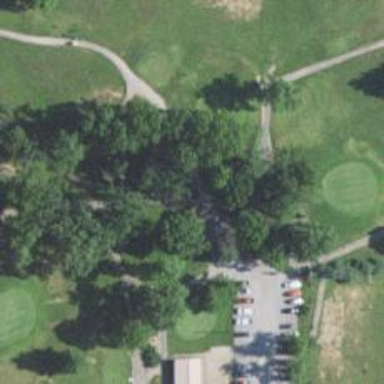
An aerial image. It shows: Service road used as golf cart path.